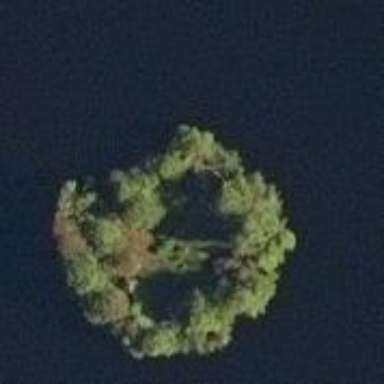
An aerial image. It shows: Islet.